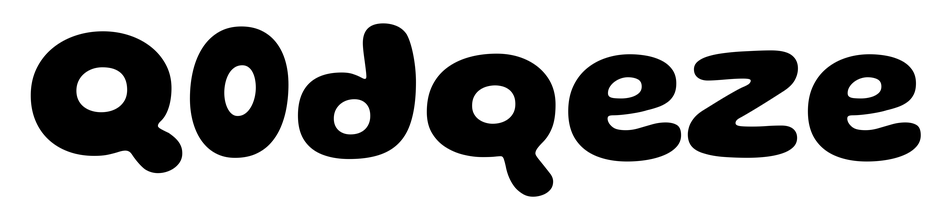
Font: Gluten_Bold